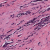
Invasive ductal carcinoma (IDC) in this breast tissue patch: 1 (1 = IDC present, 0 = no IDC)